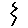
Label: zigzag